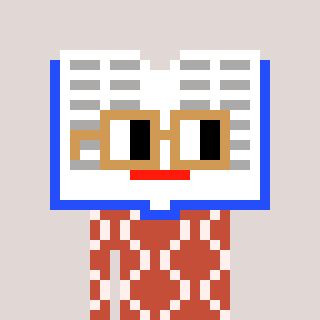
a pixel art character with square brown glasses, a dictionary-shaped head and a rust-colored body on a warm background